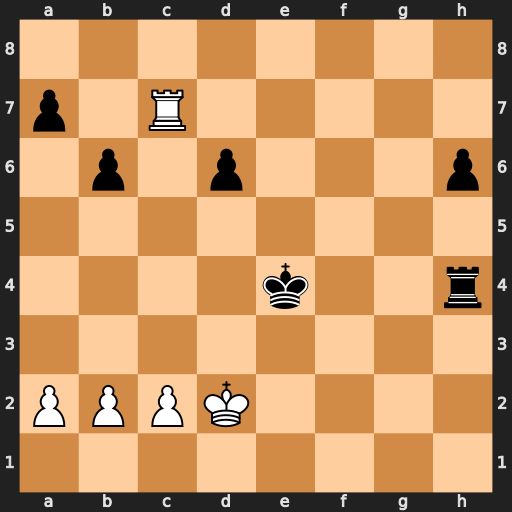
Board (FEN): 8/p1R5/1p1p3p/8/4k2r/8/PPPK4/8
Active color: w
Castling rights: -
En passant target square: -
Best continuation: Rc4+ Kf5 Rxh4